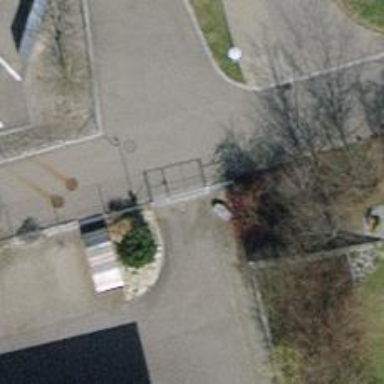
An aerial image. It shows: Gate.